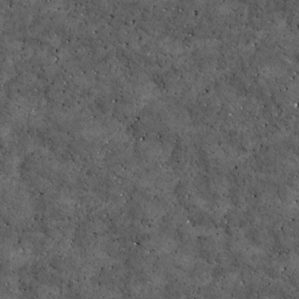
Label: non_frost